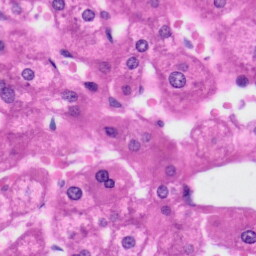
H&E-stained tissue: Liver